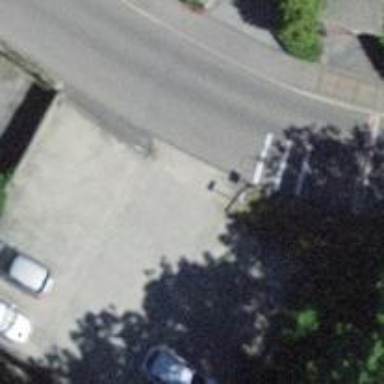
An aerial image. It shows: Bus stop with designated stop position for public transport.